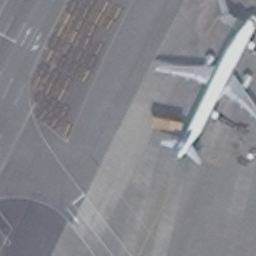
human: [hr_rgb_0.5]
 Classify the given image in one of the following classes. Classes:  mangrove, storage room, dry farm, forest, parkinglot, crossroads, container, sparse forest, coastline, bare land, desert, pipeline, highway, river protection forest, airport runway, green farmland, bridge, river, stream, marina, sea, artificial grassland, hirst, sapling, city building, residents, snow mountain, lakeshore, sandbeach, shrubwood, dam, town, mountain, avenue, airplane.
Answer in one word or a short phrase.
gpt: airplane